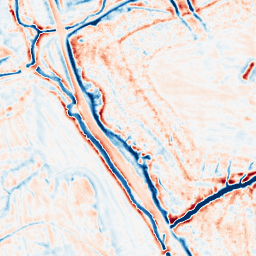
Category: edge_preserving
Decomposition family: bilateral
Decomposition parameters: d: 15
sigma_color: 50
sigma_space: 150
Upsampling method: cubic_mitchell
Upsampling parameters: scale: 8
Upsampling scale: 8